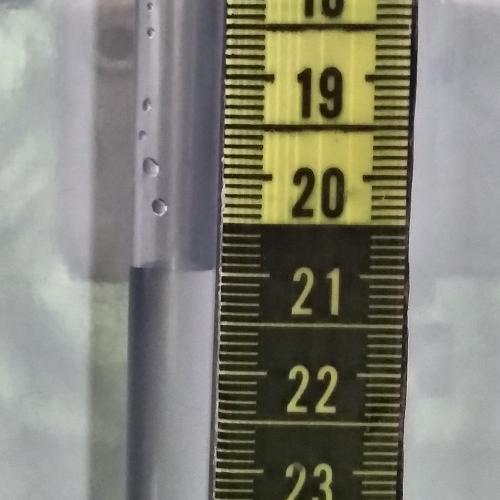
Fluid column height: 21.0 cm